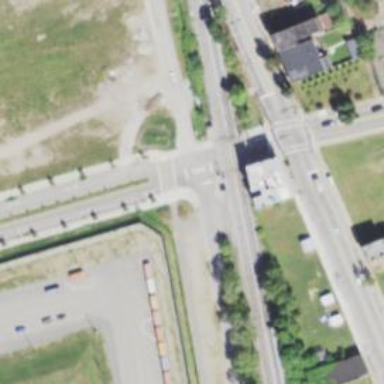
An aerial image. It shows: Railway crossing.